This grayscale texture is a bearing vibration snapshot reshaped row-by-row into a square image. Based on the visible evidence, which condition applies: normal, inner_race, outer_race, ball?
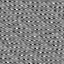
Answer: outer_race